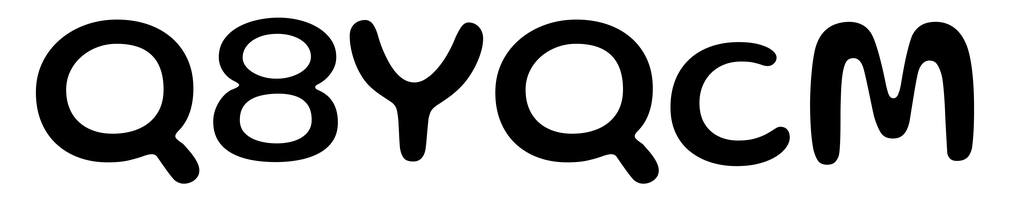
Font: Gluten_Regular